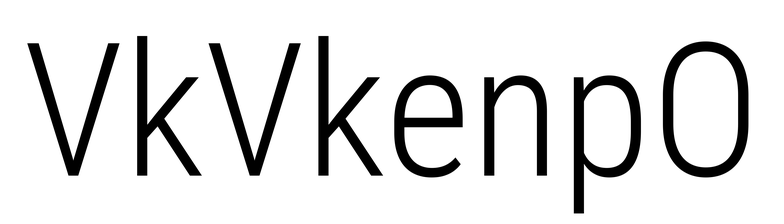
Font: Roboto_Condensed_Light